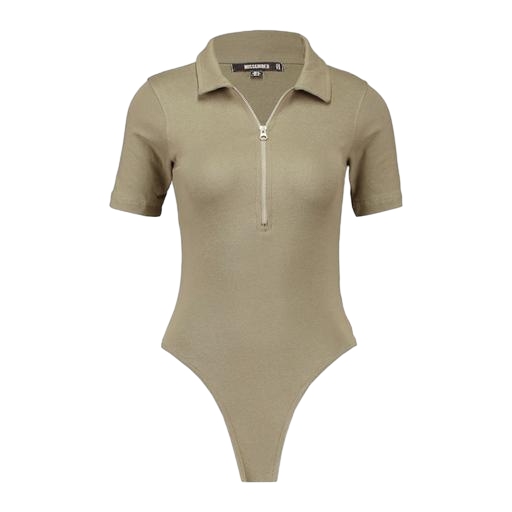
beige zip, olive polo, green skinny-fit stretch polo shirt, white background